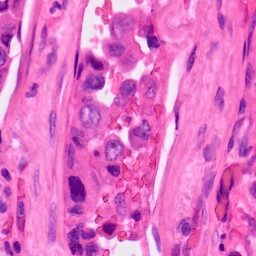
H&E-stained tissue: Lung